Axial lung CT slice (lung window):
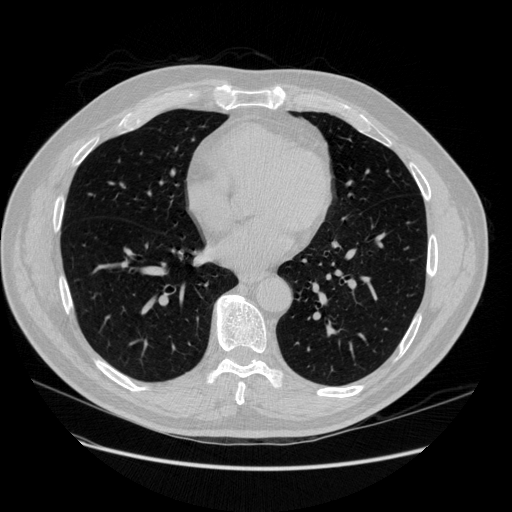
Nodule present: no